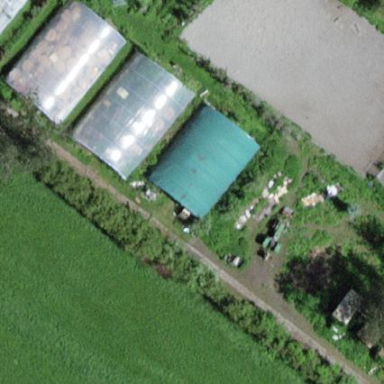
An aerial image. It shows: Greenhouse.